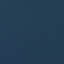
Land use / land cover class: SeaLake